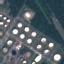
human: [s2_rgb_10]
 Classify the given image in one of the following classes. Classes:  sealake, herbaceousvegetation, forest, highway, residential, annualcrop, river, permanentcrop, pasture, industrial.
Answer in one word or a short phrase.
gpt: Industrial